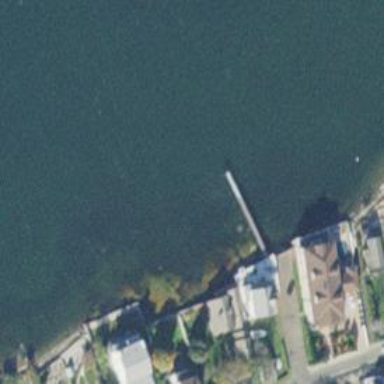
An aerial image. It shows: Man-made pier.